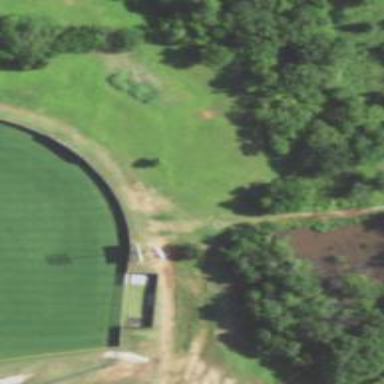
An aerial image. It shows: Disc golf tee area.